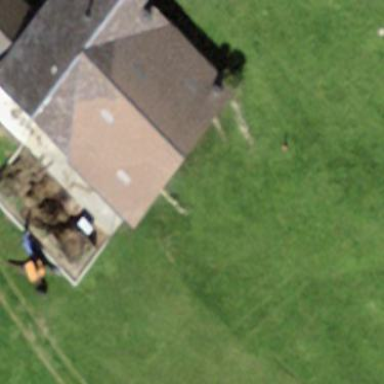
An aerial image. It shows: Cowshed building.